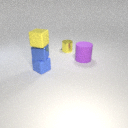
small blue rubber cube below small blue metal cube